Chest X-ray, PA view. Patient: 42 years old, sex F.
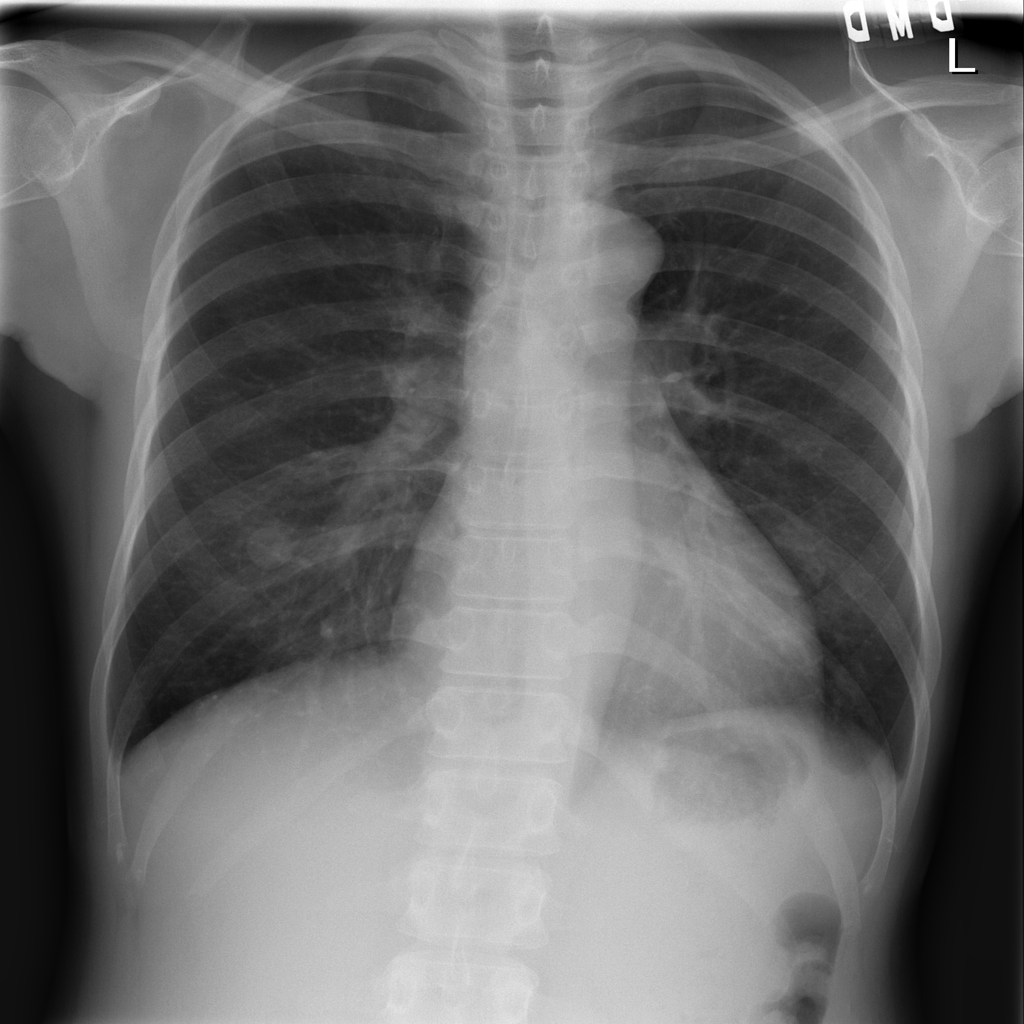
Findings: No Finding